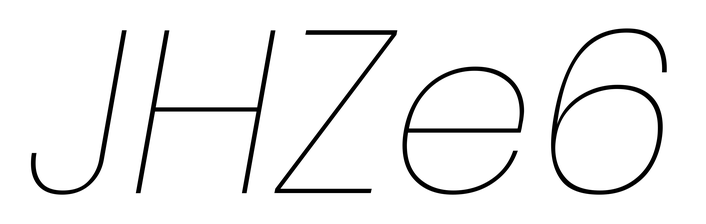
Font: Poppins-ThinItalic